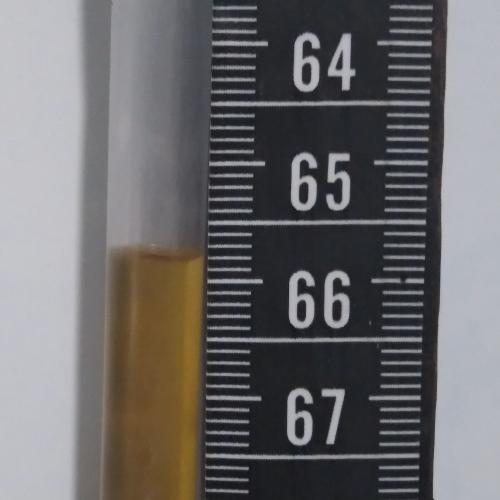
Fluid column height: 65.8 cm